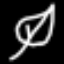
Label: leaf